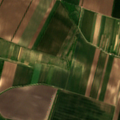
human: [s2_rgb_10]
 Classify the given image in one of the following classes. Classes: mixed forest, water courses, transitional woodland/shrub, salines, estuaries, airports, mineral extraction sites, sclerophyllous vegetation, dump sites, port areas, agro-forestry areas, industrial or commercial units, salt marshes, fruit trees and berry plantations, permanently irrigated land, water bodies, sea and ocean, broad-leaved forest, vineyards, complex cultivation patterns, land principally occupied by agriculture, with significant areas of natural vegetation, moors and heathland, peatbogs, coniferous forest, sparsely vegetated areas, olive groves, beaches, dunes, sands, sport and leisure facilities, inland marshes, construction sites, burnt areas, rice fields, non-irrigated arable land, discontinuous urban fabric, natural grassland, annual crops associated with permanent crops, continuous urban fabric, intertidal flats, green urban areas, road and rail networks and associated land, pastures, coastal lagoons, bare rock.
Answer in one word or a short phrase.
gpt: non-irrigated arable land, vineyards, complex cultivation patterns